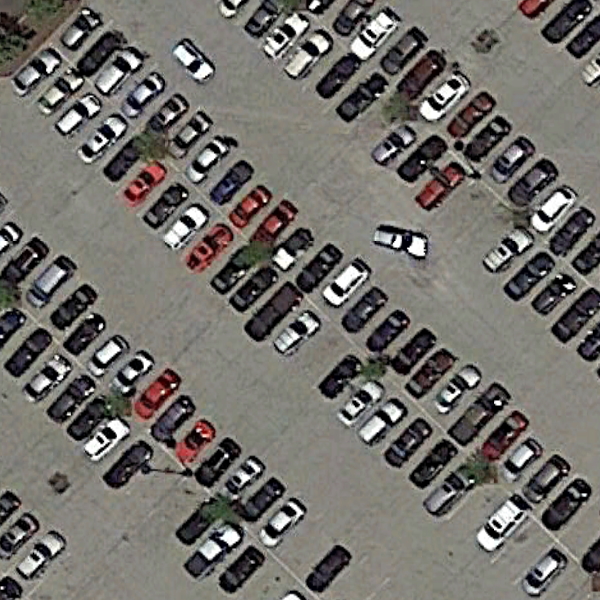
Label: Parking